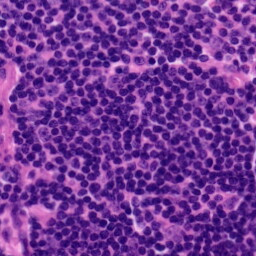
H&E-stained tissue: Tonsil